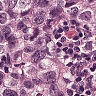
Metastatic tissue present: yes